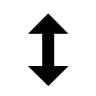
Cursor type: resize_ns
OS/theme: linux-notwaita
Variant: black